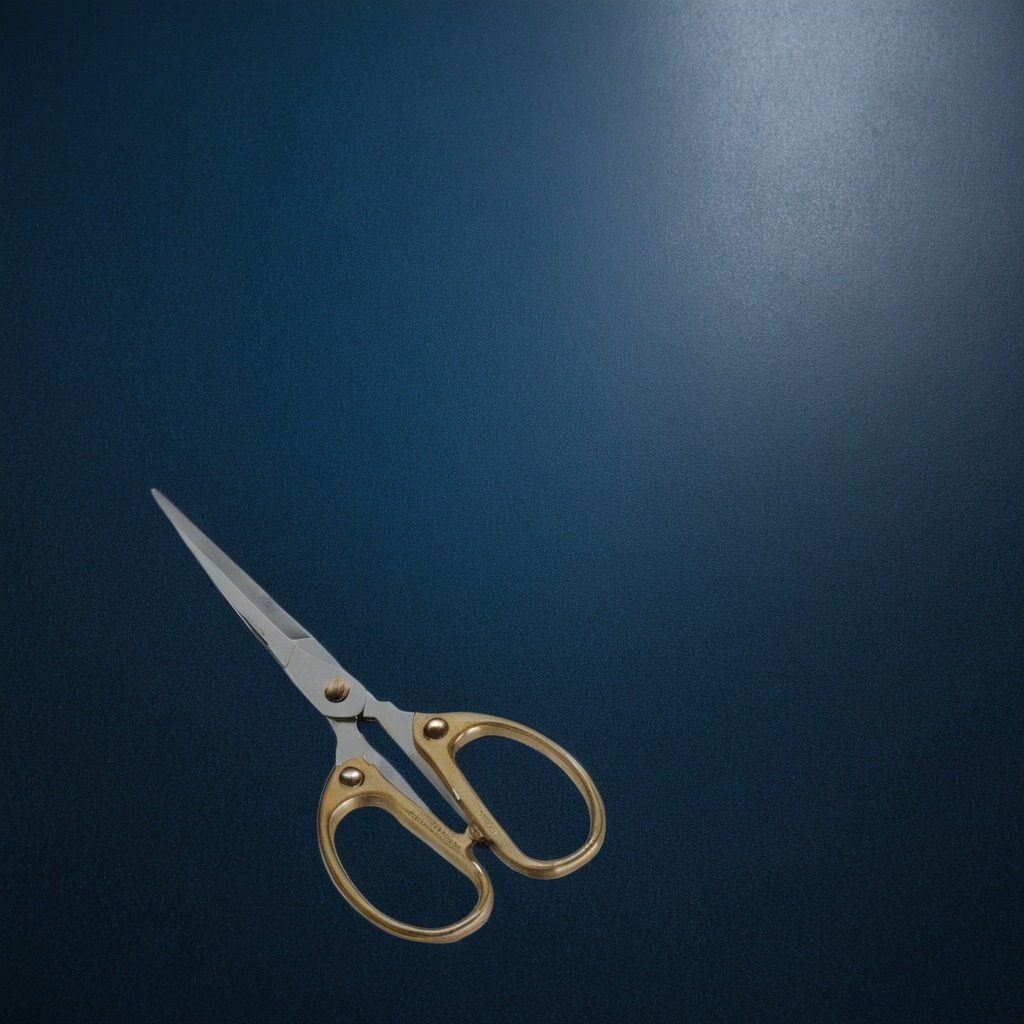
A scissor lies on the clean granite tabletop inside a workshop at night soft shadows worn but beneath the mat.